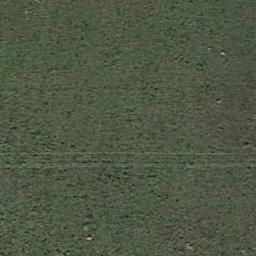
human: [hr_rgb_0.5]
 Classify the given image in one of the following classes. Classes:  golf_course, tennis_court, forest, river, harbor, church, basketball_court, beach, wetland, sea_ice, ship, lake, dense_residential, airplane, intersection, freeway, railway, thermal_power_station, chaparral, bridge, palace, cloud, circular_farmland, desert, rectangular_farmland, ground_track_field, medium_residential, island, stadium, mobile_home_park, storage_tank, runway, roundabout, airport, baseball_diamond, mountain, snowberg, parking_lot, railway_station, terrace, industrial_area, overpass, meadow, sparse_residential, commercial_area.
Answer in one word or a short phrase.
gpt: meadow